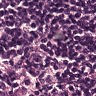
Metastatic tissue present: no